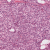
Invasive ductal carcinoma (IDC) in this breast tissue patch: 1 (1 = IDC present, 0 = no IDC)